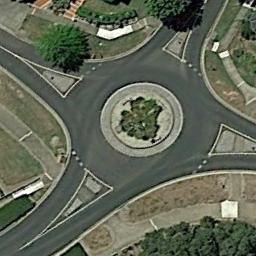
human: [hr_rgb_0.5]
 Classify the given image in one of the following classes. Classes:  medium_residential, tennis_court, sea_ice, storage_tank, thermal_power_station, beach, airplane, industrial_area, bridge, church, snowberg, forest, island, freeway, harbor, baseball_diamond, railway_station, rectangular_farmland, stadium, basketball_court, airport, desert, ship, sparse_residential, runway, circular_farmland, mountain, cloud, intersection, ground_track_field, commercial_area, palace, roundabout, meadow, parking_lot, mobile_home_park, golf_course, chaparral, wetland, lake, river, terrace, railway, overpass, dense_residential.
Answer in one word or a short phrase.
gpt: roundabout